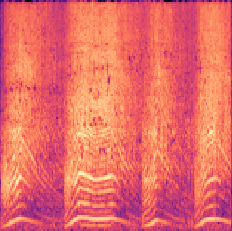
Sound class: Chainsaw